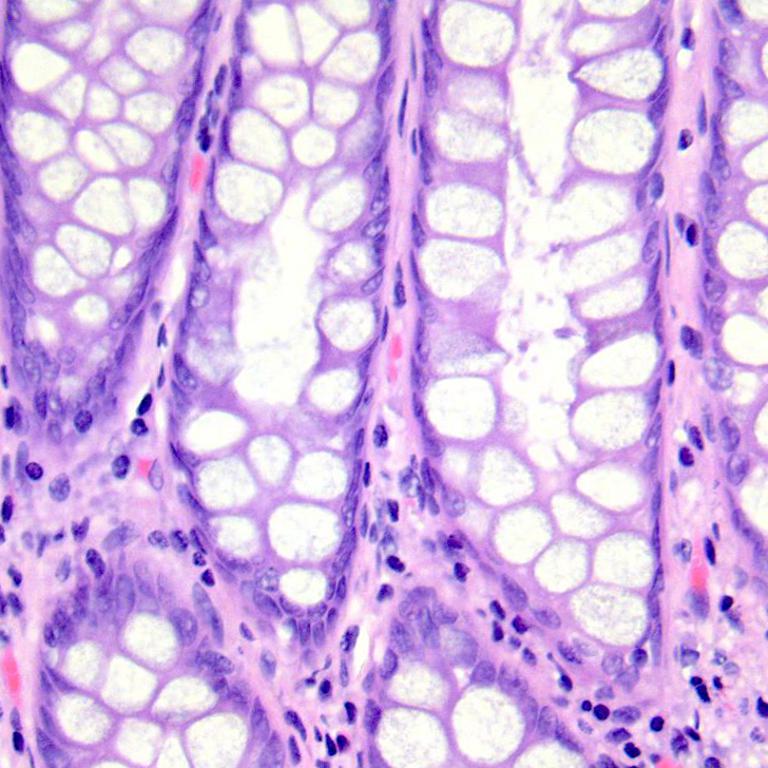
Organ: colon
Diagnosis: benign